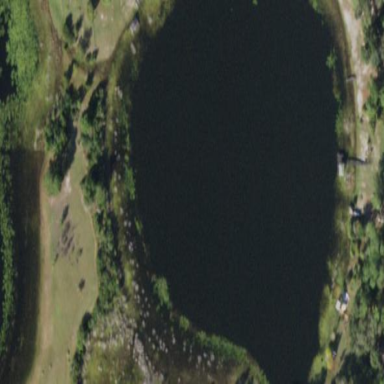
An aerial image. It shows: Serene lake surrounded by nature.